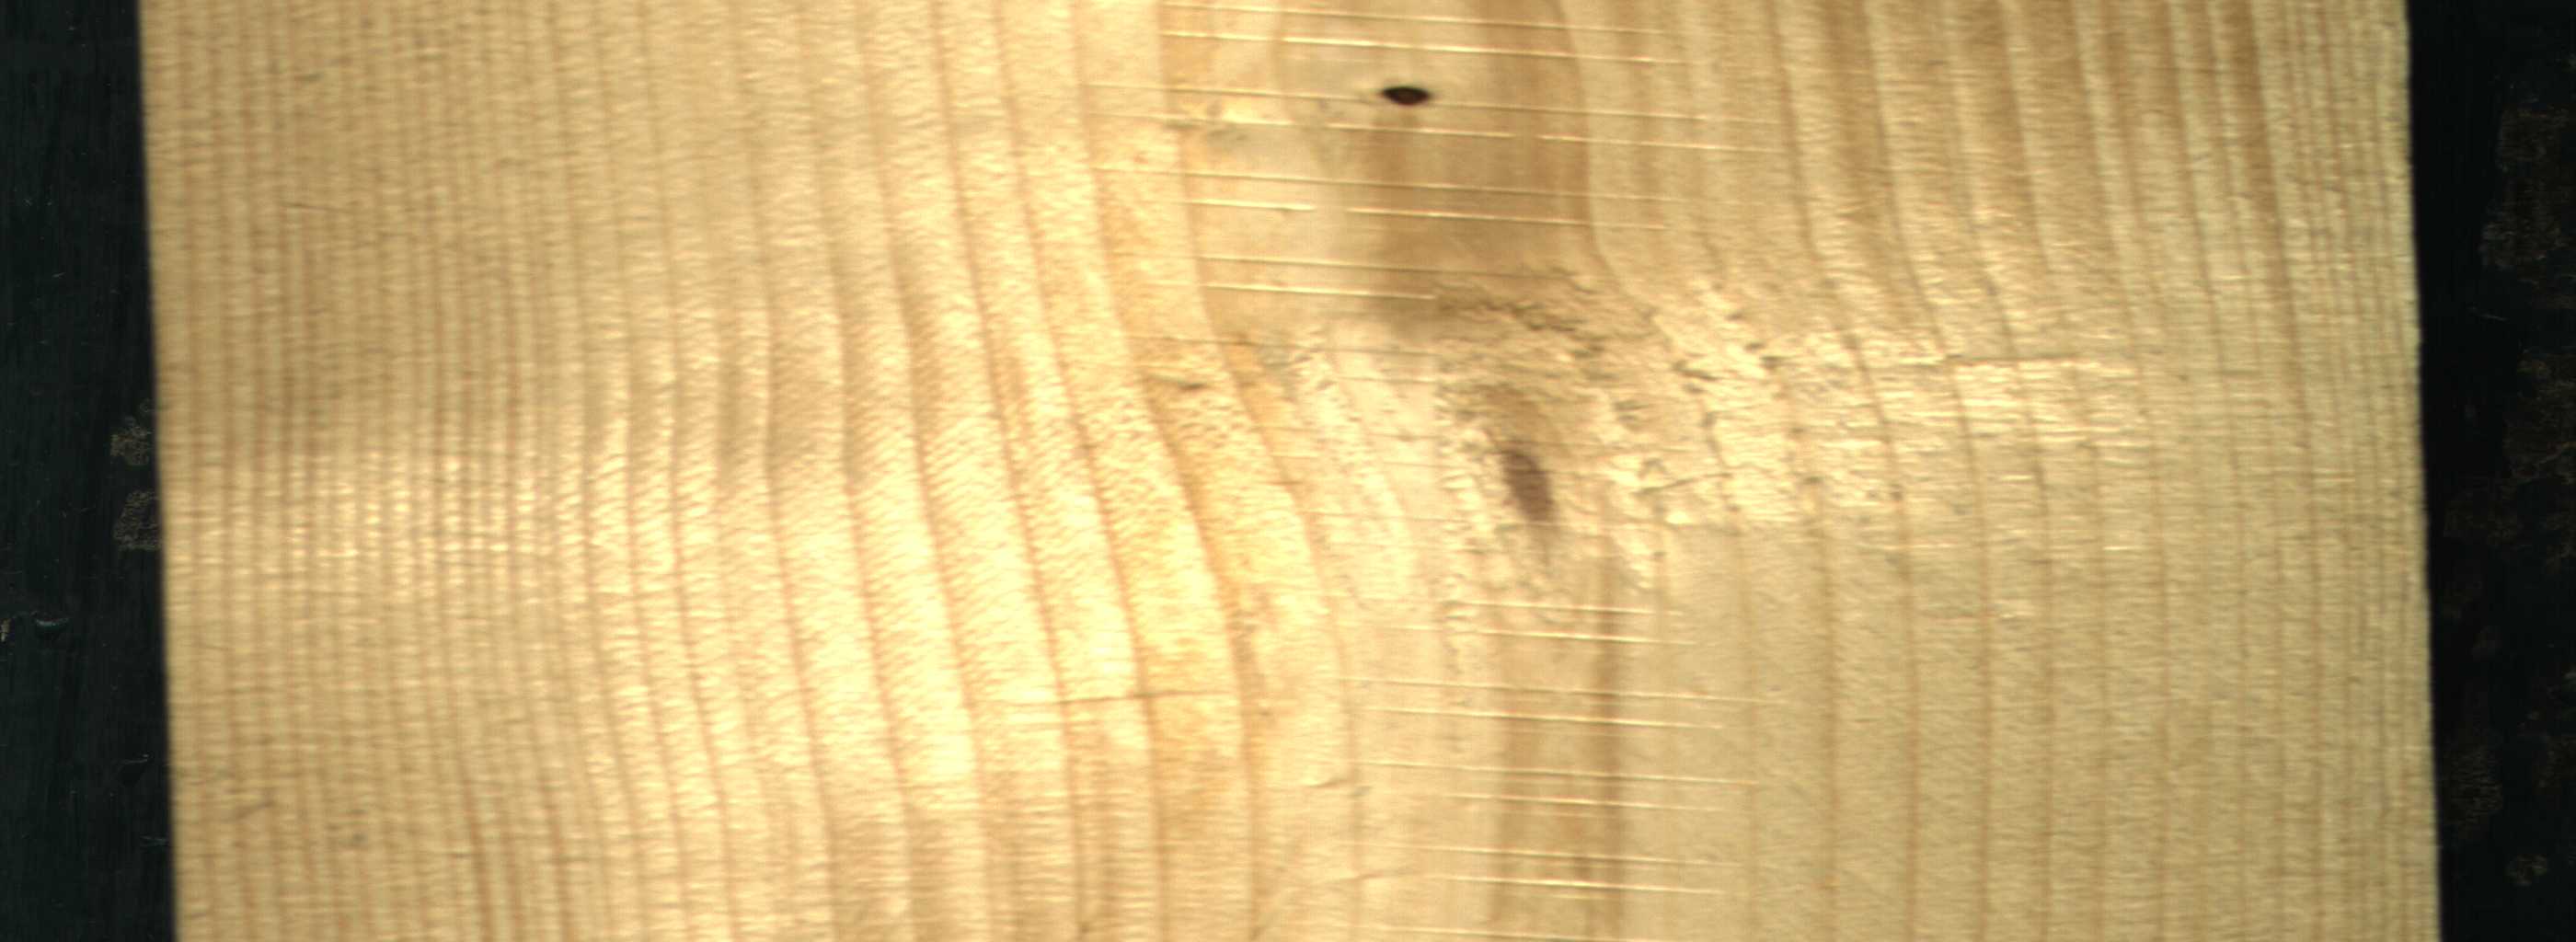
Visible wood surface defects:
Dead_Knot
Live_Knot